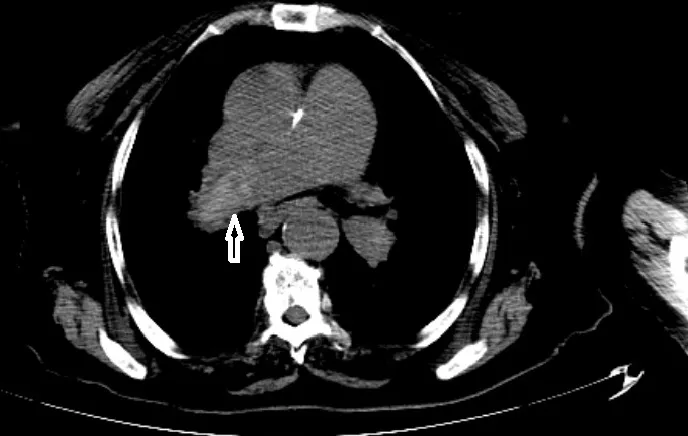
Unenhanced CT of the chest demonstrates hyperdense material within the right main pulmonary artery.
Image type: radiology (ct)